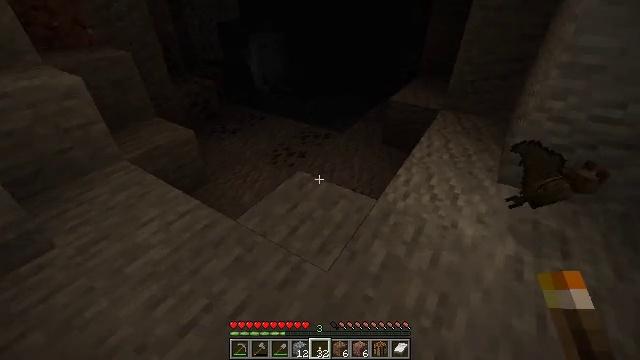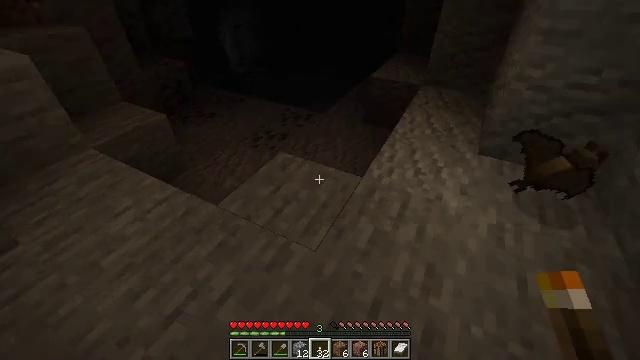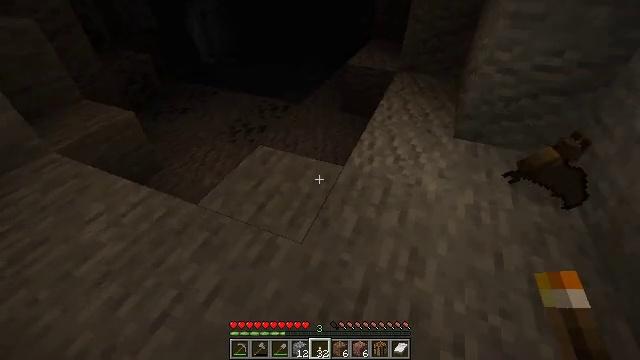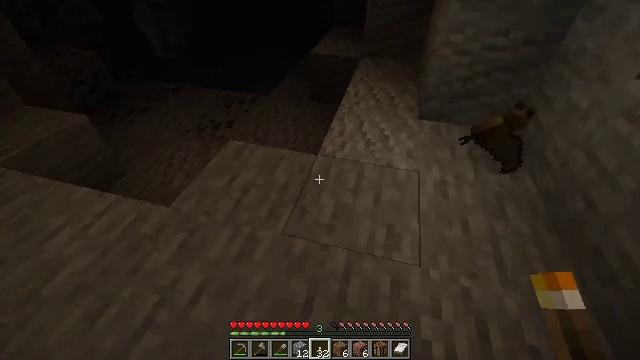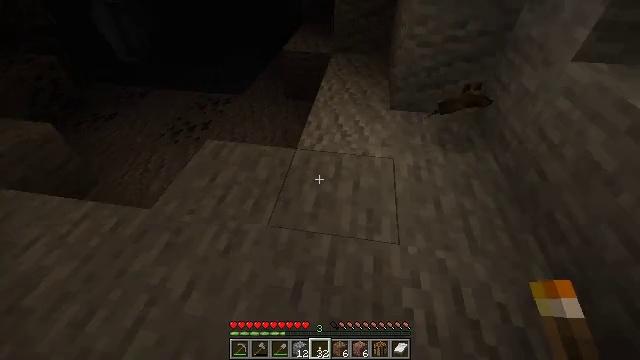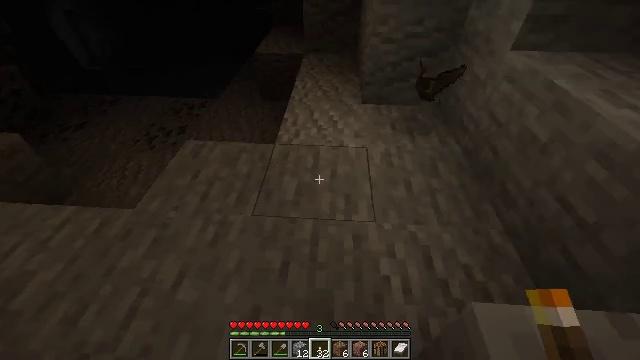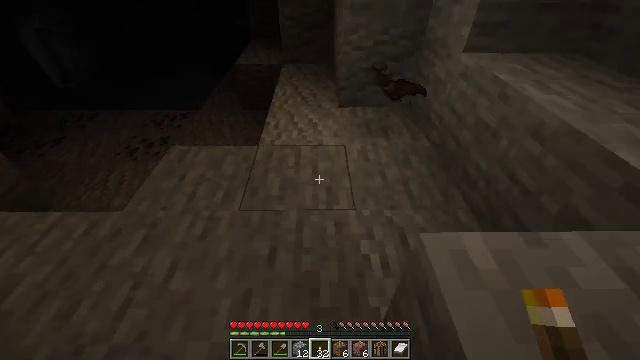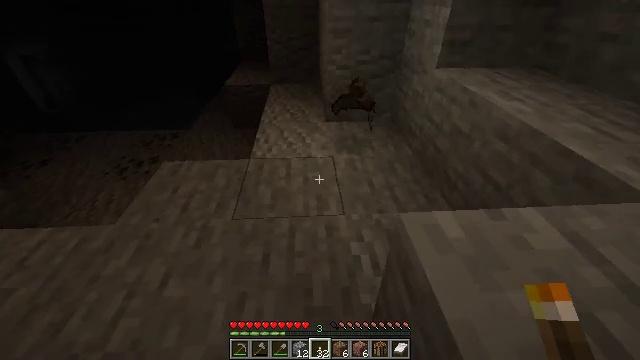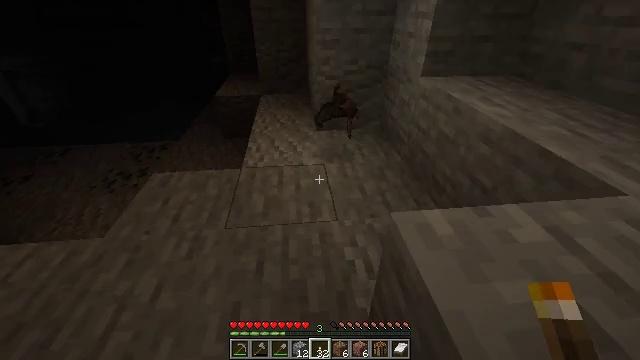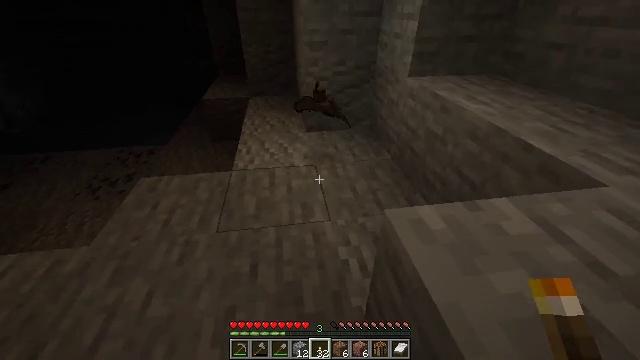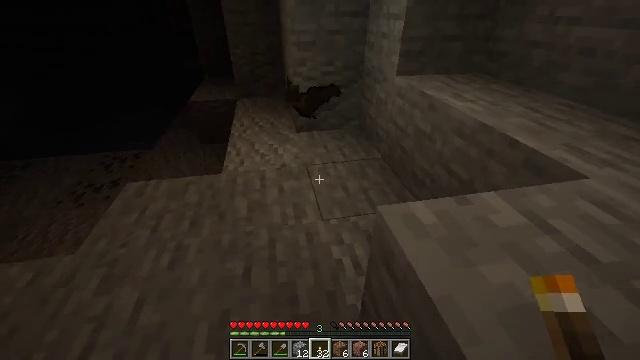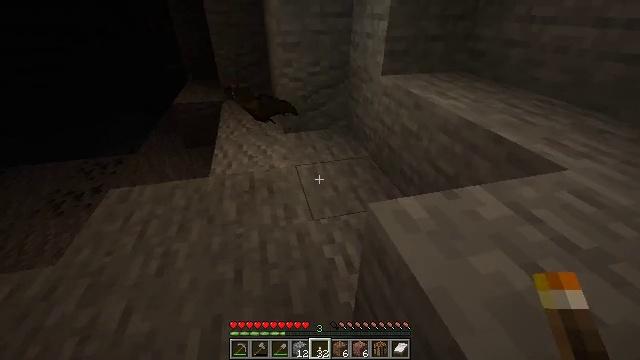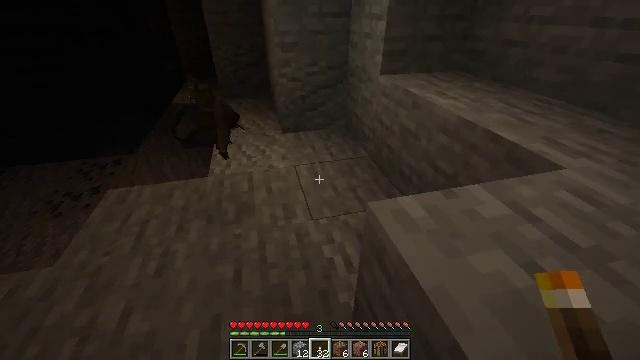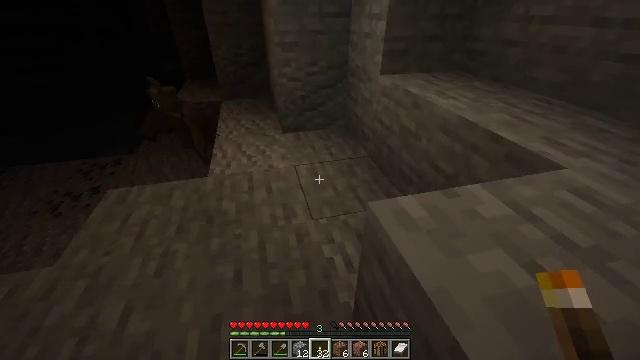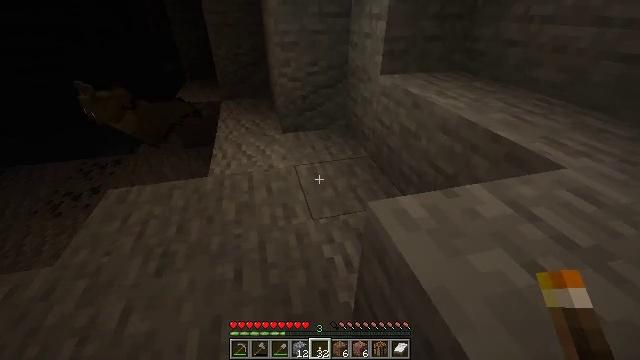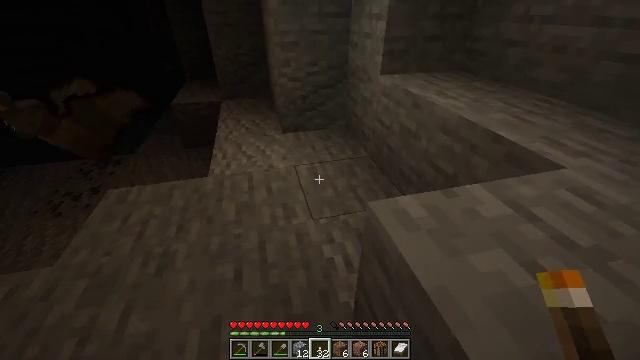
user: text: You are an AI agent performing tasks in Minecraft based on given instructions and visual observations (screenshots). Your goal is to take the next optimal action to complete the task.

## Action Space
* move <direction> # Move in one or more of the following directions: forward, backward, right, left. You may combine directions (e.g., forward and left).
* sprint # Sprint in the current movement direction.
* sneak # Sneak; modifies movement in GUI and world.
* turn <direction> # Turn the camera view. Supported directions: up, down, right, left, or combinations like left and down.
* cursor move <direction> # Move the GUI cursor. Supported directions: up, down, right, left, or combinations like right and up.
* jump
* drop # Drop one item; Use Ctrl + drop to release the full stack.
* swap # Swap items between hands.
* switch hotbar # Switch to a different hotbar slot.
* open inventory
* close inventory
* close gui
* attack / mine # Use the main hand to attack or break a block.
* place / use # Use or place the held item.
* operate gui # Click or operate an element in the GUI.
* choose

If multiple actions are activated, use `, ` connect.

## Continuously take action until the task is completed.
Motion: motion action
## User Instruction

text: Hunt bats in caves.
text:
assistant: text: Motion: turn right and down
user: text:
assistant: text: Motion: turn right and down
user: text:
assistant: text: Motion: move back, turn right and down
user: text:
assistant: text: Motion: move back, turn right
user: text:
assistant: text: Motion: move back, turn right
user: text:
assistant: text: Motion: move back, turn right and up
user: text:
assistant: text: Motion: move back, turn right and up
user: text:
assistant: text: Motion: move back, turn right and up
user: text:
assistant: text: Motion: turn right
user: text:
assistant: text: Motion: turn right
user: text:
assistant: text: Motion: turn right
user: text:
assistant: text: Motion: no_op
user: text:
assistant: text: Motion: no_op
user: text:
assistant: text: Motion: no_op
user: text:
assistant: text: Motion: no_op
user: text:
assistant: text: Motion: switch to hotbar 2
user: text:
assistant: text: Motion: turn left, switch to hotbar 2
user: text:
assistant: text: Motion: turn left and up, switch to hotbar 2
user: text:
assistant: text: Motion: turn left and up
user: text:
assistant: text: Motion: turn left and up
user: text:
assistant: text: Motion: turn left and up
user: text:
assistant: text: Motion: turn left, attack / mine
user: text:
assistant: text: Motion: attack / mine
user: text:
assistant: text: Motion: turn up, attack / mine
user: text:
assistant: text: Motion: turn left and up
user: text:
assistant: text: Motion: turn left and up
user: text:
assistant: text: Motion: turn left, attack / mine
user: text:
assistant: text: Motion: attack / mine
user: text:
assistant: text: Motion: turn left and up, attack / mine
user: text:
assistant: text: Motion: turn left